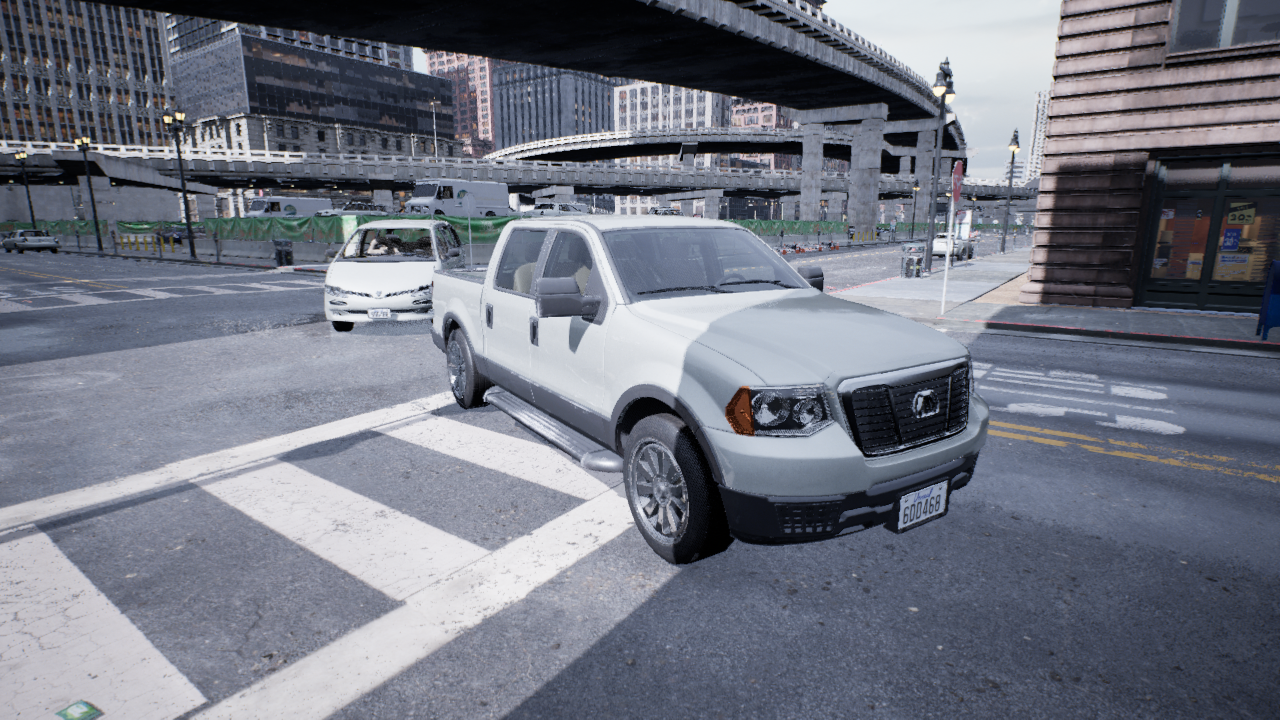
Venue: intersection
Lighting: overcast
Vehicle rig: pickup